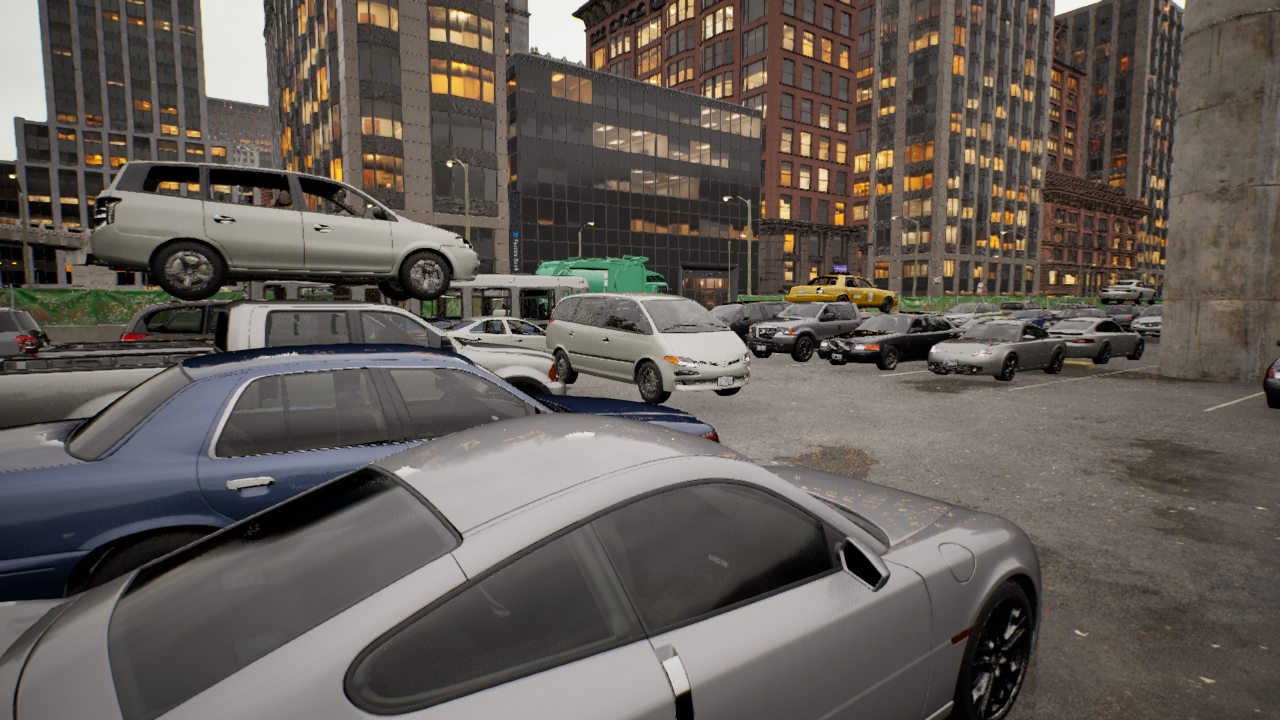
Venue: arterial
Lighting: golden hour
Vehicle rig: minivan